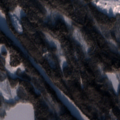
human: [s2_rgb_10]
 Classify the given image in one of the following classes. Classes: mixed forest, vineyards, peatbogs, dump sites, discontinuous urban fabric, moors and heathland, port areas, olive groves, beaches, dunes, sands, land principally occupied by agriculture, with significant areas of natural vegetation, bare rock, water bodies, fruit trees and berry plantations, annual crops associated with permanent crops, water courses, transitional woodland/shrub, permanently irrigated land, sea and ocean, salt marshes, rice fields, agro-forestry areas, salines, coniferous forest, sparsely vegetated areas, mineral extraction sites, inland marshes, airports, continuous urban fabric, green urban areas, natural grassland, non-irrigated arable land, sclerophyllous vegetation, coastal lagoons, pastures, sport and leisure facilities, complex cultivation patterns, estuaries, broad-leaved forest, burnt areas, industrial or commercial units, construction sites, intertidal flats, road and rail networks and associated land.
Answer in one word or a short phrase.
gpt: coniferous forest, mixed forest, water bodies